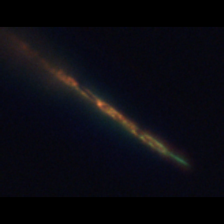
Taxon: Rhizosolenia_Proboscia
Group: Diatoms